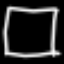
Label: square